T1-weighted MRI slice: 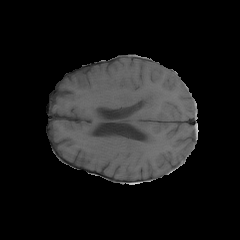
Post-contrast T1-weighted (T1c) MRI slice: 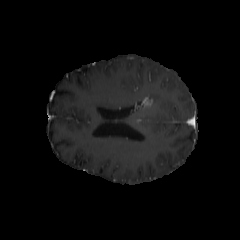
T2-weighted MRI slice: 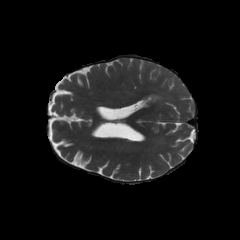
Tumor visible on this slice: yes